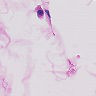
Metastatic tissue present: no